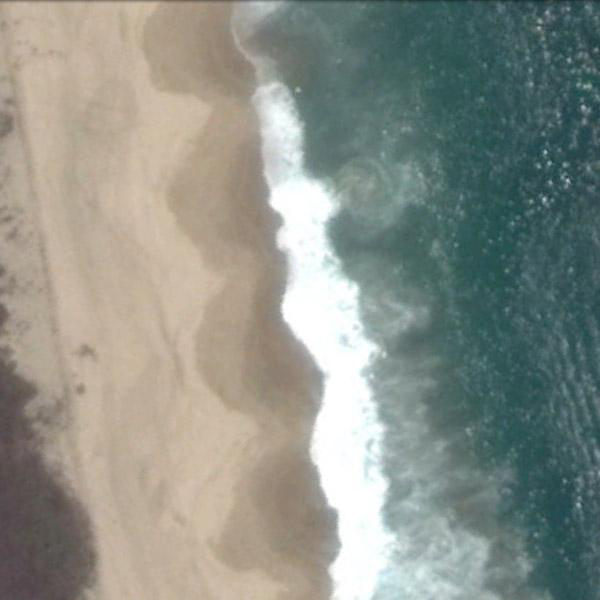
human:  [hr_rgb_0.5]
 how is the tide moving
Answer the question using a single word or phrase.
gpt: rising